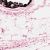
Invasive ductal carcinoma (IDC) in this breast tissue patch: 0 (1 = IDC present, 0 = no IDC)